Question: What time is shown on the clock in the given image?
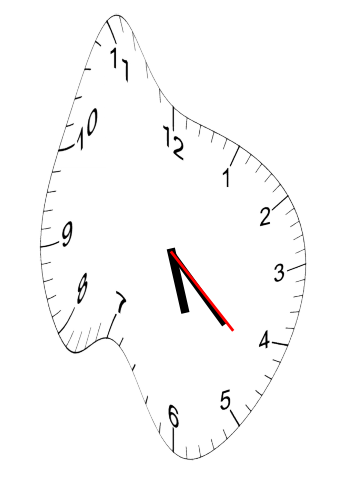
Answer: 05:22:22